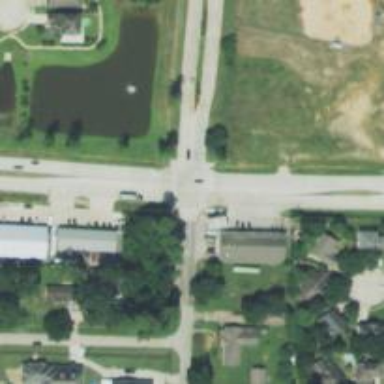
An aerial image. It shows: Marked road crossing.